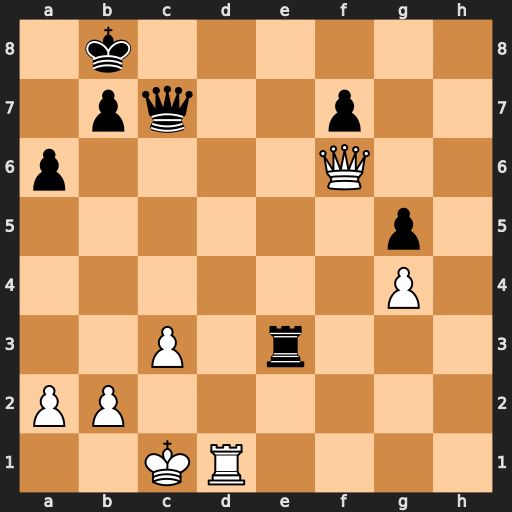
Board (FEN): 1k6/1pq2p2/p4Q2/6p1/6P1/2P1r3/PP6/2KR4
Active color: w
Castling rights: -
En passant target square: -
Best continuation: Rd8+ Ka7 Qd4+ Qb6 Ra8+ Kxa8 Qxb6